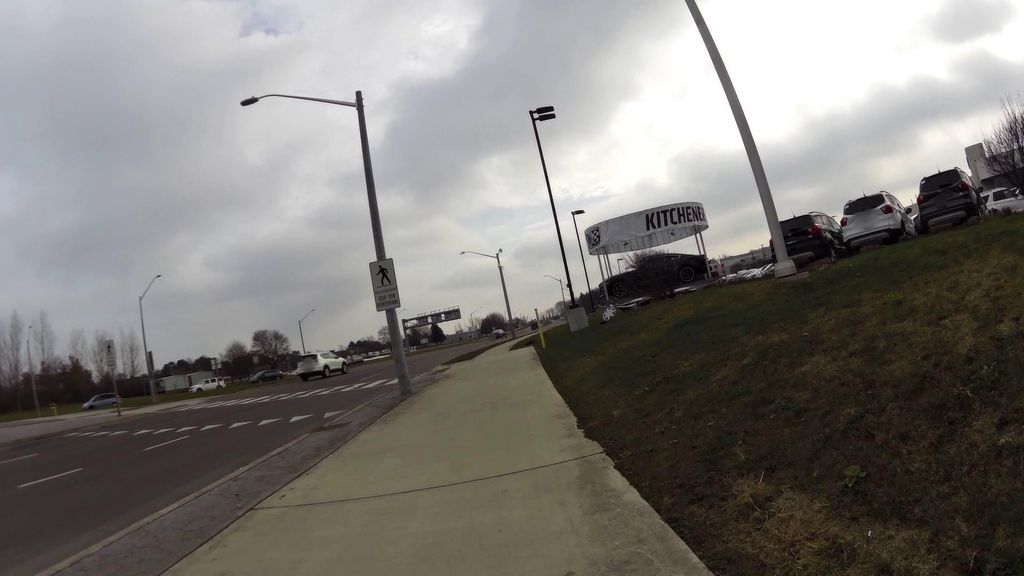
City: kitchener-waterloo